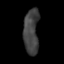
Tissue: skin
Cell type: Fibroblasts
Senescence score: 0.6842
Nuclear area (px): 671
Mean DAPI intensity: 64.955